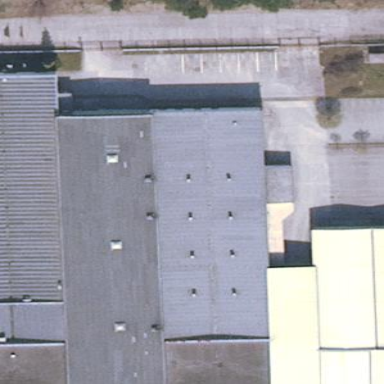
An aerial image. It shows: Industrial building.